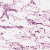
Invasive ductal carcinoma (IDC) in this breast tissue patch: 0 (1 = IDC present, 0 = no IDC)